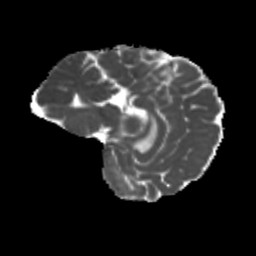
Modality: MD
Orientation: sagittal
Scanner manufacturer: siemens
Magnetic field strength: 3 T
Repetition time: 4 s
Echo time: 0.0594 s